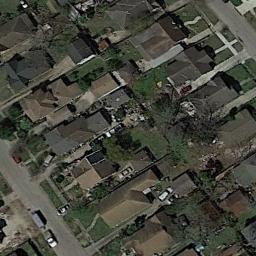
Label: dense_residential